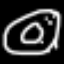
Label: donut